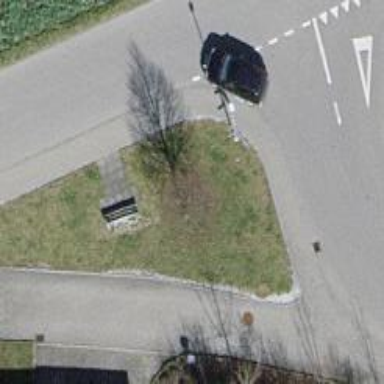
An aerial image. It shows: Bench.